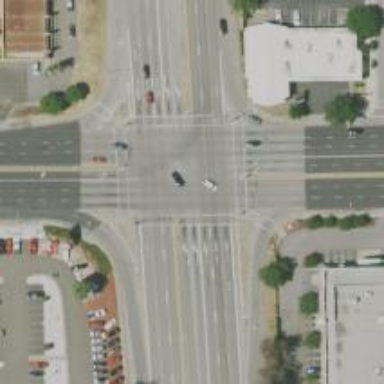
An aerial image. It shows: Crossing on the road.